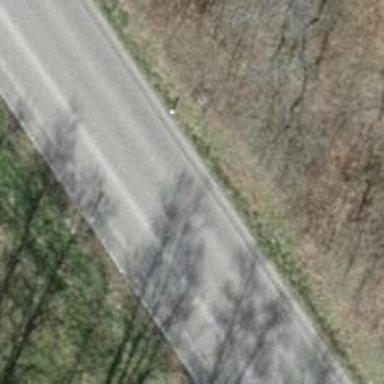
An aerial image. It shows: Secondary road with asphalt surface.